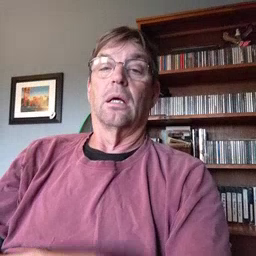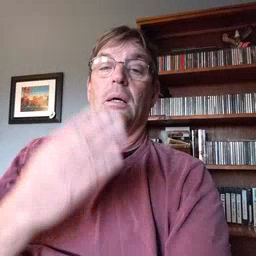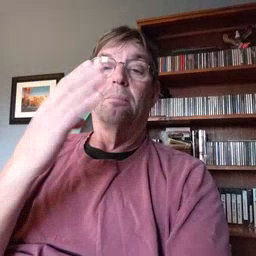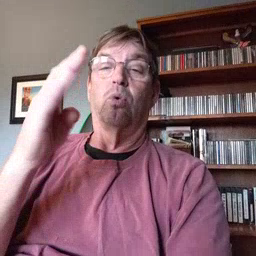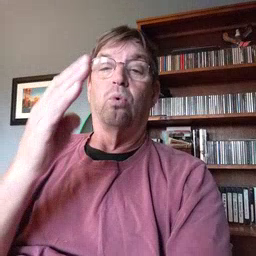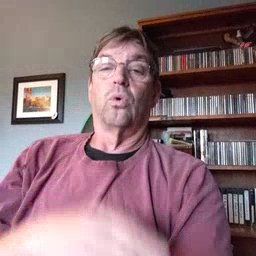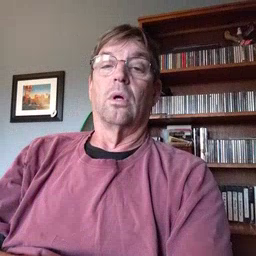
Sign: blue